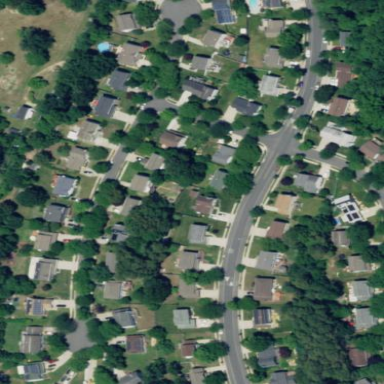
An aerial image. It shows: Residential area consisting of single-family homes in subdivision.